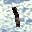
Label: 1